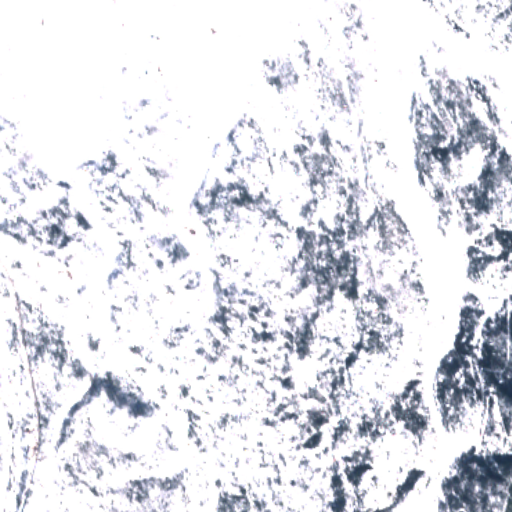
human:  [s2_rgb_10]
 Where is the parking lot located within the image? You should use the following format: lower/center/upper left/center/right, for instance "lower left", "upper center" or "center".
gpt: The parking lot is located in the lower left of the image.
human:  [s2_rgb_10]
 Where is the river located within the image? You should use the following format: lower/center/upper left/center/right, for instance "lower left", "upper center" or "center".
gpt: The river is located in the left of the image.
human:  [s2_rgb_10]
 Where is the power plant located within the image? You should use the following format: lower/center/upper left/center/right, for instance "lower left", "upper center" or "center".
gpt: There is no power plant in the image.